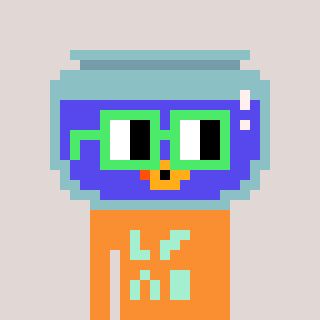
a pixel art character with square light green glasses, a goldfish-shaped head and a orange-colored body on a warm background